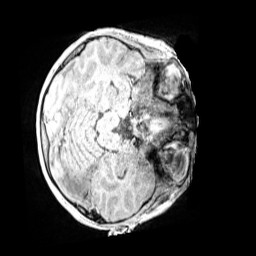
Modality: MP2RAGE
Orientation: axial
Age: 12
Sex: male
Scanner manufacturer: siemens
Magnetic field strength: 3 T
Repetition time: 4 s
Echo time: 0.00299 s